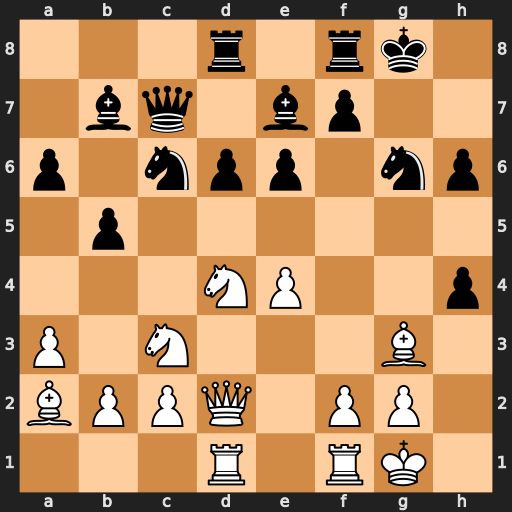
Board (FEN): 3r1rk1/1bq1bp2/p1npp1np/1p6/3NP2p/P1N3B1/BPPQ1PP1/3R1RK1
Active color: w
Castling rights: -
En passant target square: -
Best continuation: Nxe6 fxe6 Qxh6